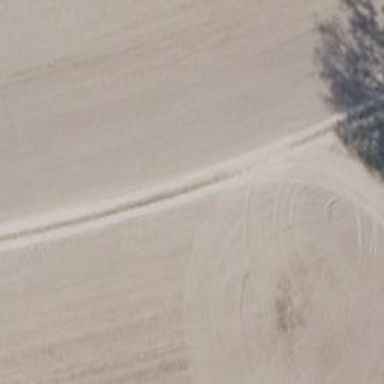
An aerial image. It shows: Dirt track road with grade3 tracktype.